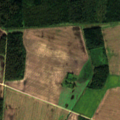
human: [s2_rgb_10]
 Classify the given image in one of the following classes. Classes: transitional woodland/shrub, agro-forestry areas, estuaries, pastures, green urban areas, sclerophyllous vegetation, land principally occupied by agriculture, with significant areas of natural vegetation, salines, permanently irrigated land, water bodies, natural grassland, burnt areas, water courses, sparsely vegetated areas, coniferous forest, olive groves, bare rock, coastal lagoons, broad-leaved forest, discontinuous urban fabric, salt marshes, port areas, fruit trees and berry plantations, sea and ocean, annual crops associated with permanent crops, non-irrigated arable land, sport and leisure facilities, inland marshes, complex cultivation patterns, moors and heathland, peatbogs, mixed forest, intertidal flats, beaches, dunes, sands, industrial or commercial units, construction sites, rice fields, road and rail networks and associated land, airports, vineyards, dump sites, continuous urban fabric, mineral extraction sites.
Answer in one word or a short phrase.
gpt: non-irrigated arable land, land principally occupied by agriculture, with significant areas of natural vegetation, broad-leaved forest, mixed forest, transitional woodland/shrub